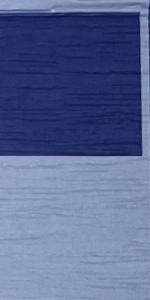
Label: Empty